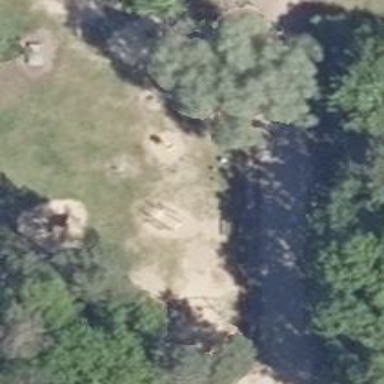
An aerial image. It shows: Playground featuring climbing frame.